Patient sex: M
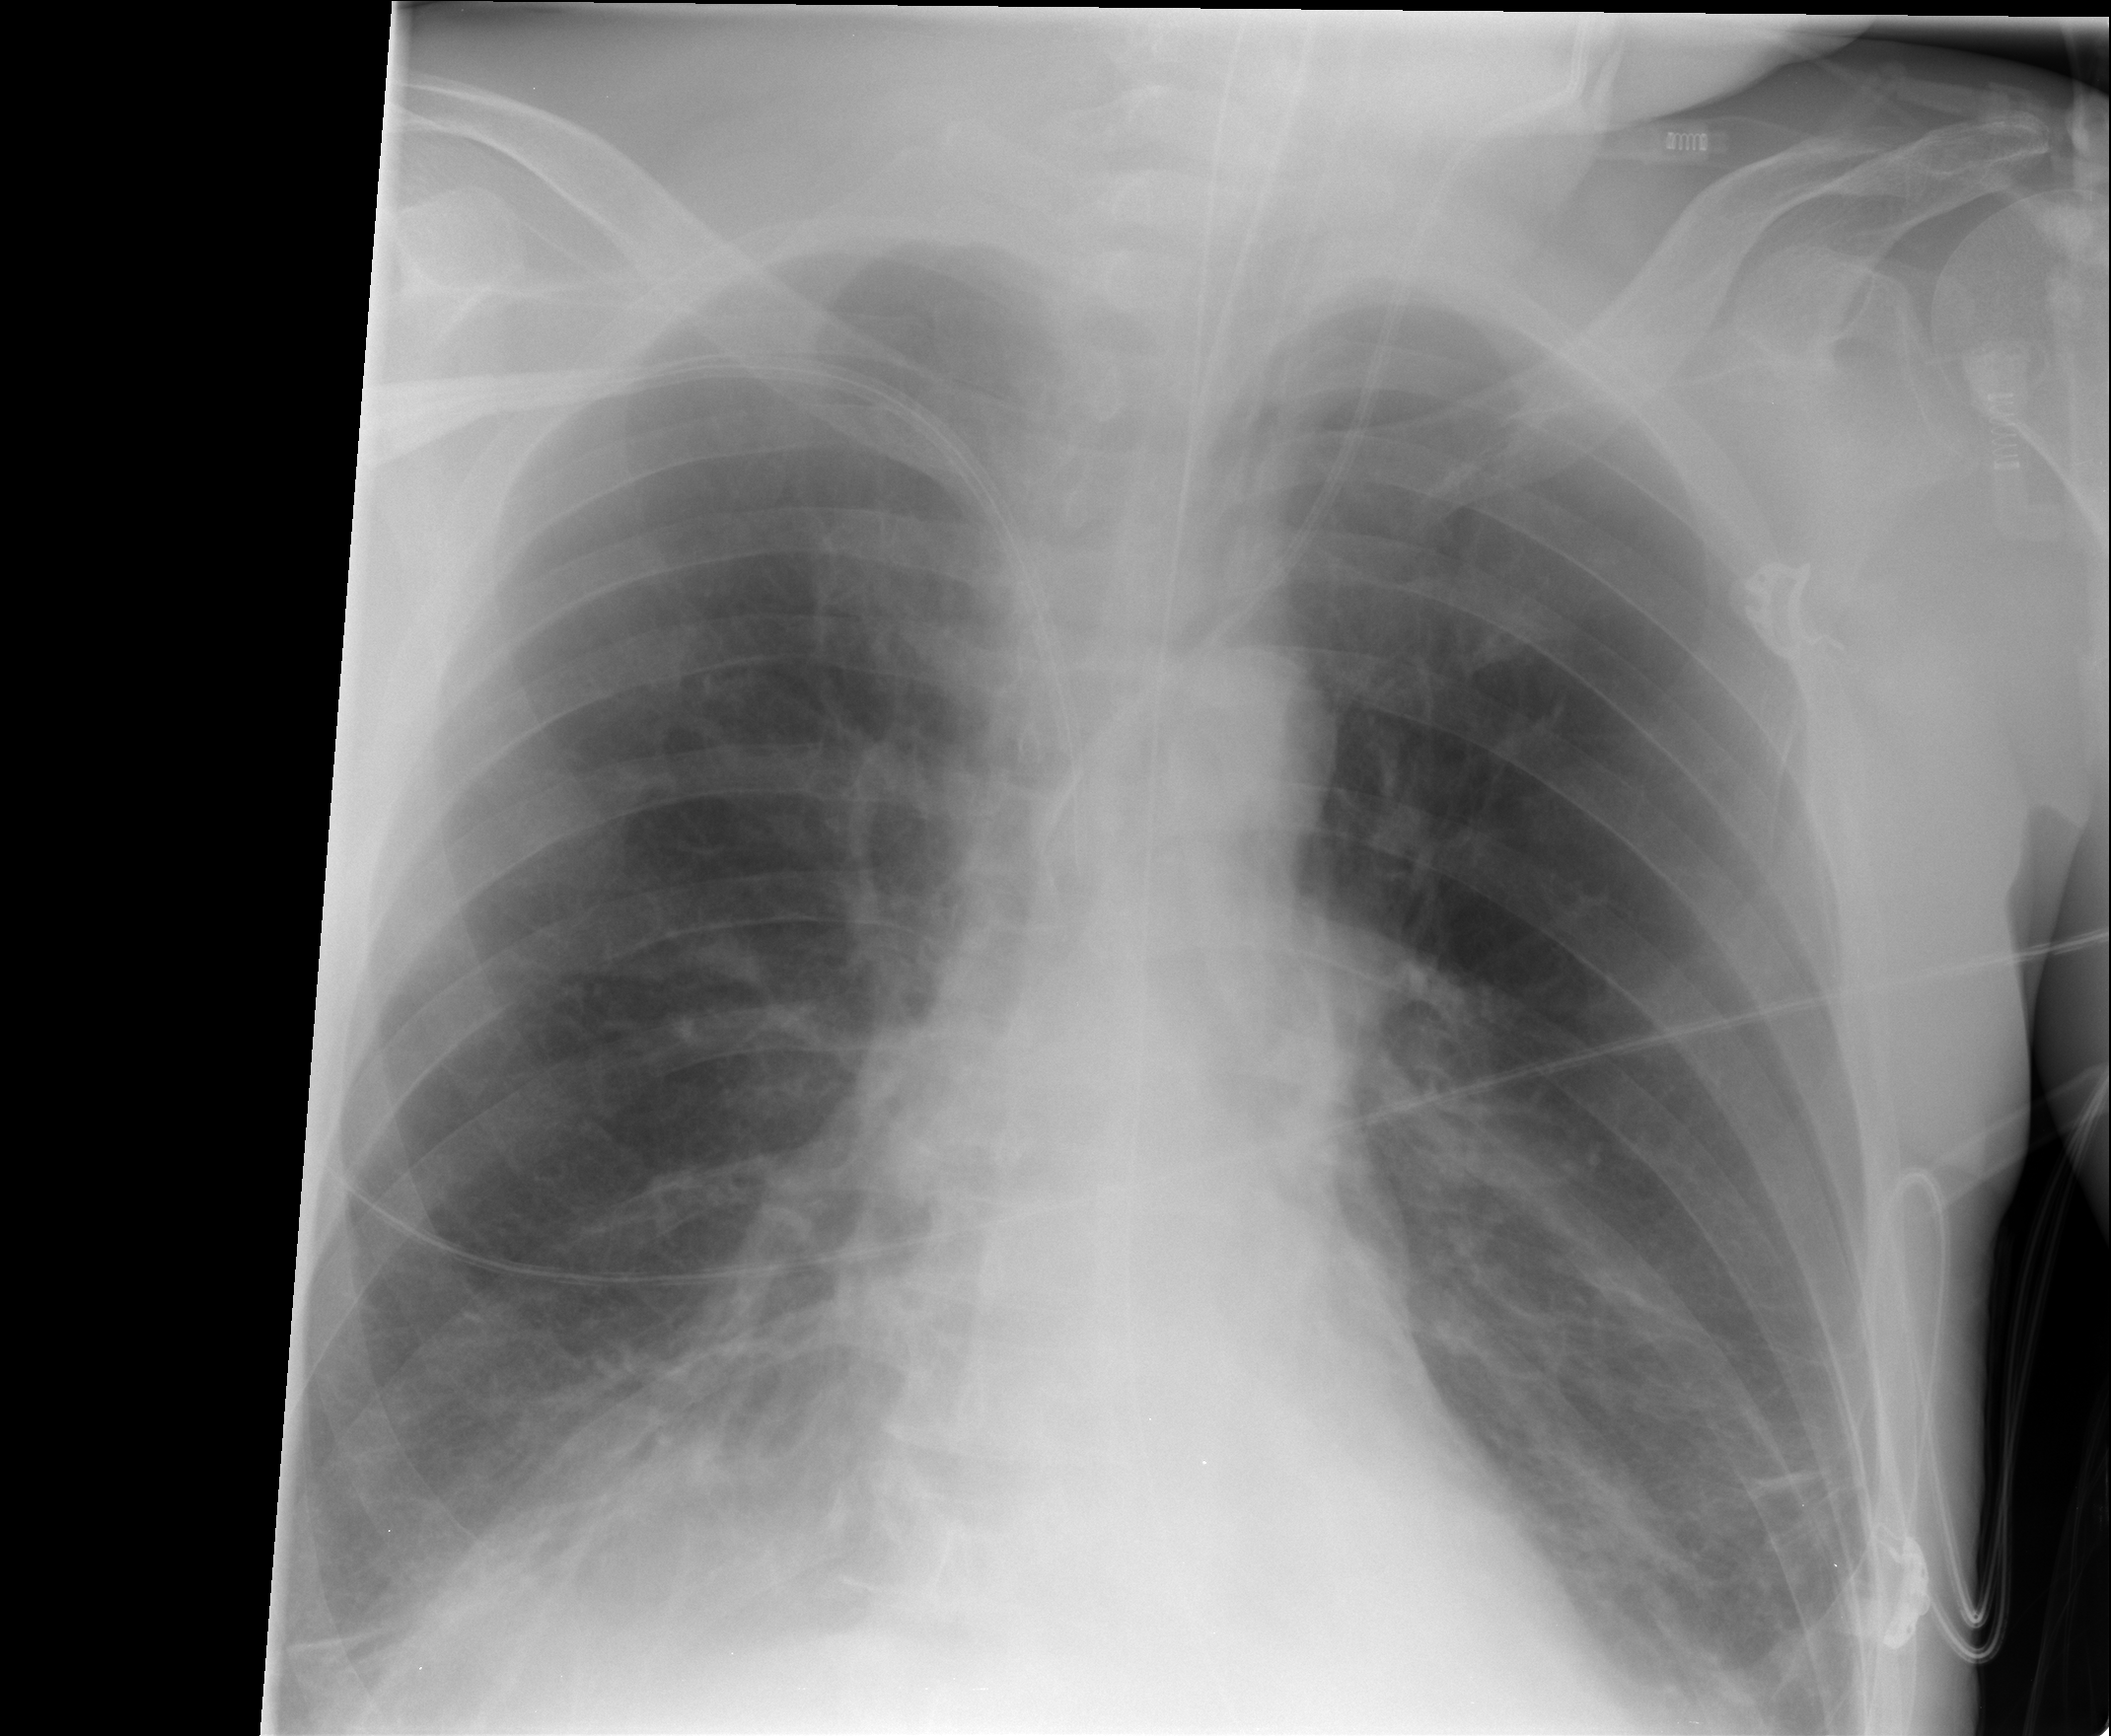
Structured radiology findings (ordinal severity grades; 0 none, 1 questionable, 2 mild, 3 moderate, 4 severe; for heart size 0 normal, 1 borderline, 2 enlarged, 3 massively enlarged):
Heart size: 0
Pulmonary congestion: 0
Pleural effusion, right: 0
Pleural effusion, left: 0
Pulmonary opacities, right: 2
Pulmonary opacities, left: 0
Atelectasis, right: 2
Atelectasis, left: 2